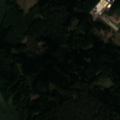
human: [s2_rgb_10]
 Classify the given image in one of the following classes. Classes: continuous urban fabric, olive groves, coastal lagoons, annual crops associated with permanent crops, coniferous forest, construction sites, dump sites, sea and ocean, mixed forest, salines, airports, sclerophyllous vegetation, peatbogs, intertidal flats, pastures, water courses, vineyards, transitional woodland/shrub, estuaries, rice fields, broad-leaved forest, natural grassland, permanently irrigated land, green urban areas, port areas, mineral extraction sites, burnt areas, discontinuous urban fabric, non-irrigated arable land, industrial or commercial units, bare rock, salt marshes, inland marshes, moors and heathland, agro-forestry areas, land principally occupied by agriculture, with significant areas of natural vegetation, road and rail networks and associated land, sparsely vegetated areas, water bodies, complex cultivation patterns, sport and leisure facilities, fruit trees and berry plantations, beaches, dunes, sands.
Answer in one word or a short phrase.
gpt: non-irrigated arable land, land principally occupied by agriculture, with significant areas of natural vegetation, broad-leaved forest, coniferous forest, mixed forest